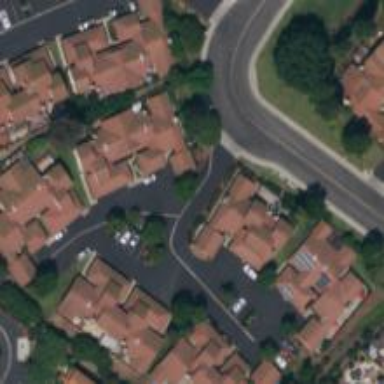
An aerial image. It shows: Living street.